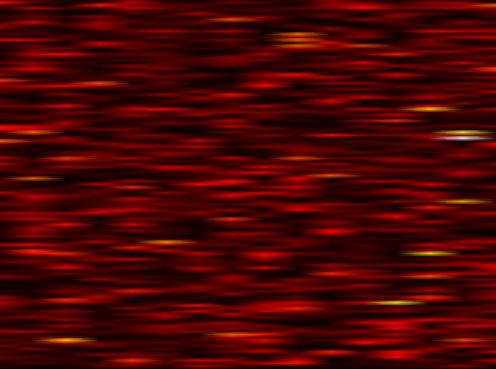
Label: FOFDM